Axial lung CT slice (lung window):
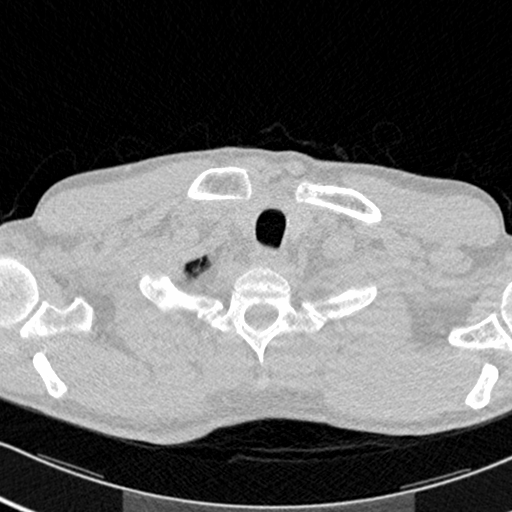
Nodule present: no